Interaction volume radius: 10 \u00c5
Interaction volume height: 10 \u00c5
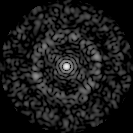
Disorder parameter: 0.8325